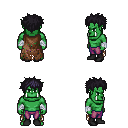
a pixel art fantasy rpg character, male body template, orc, green skin, brown tattered cape, magenta pants, raven bedhead hairstyle, white cloth bandages, black shoes, four views (front, back, left, right), 2x2 character sprite sheet, small pixel art, hard edges, no anti-aliasing